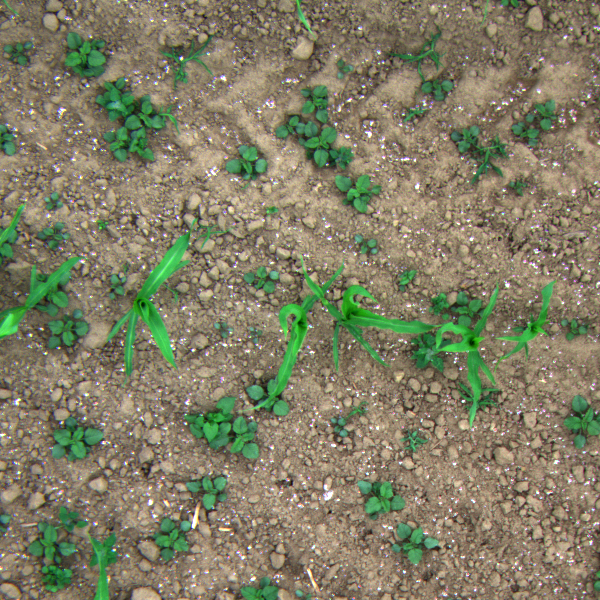
Acquisition date: 2023-06-06
Tile: 0770
Annotated plant instances:
label: amaranth
label: amaranth
label: maize
label: maize
label: amaranth
label: amaranth
label: amaranth
label: amaranth
label: amaranth
label: amaranth
label: amaranth
label: quickweed
label: amaranth
label: amaranth
label: barnyard_grass
label: amaranth
label: barnyard_grass
label: maize
label: amaranth
label: amaranth
label: amaranth
label: amaranth
label: amaranth
label: amaranth
label: quickweed
label: amaranth
label: amaranth
label: amaranth
label: amaranth
label: amaranth
label: amaranth
label: weed_other
label: maize
label: maize
label: quickweed
label: maize
label: barnyard_grass
label: amaranth
label: amaranth
label: barnyard_grass
label: barnyard_grass
label: weed_other
label: amaranth
label: weed_other
label: amaranth
label: barnyard_grass
label: maize
label: weed_other
label: barnyard_grass
label: weed_other
label: barnyard_grass
label: amaranth
label: amaranth
label: barnyard_grass
label: maize
label: amaranth
label: amaranth
label: amaranth
label: amaranth
label: amaranth
label: amaranth
label: barnyard_grass
label: barnyard_grass
label: amaranth
label: amaranth
label: maize
label: amaranth
label: amaranth
label: amaranth
label: barnyard_grass
label: barnyard_grass
label: amaranth
label: amaranth
label: weed_other
label: amaranth
label: maize
label: amaranth
label: amaranth
label: amaranth
label: amaranth
label: amaranth
label: barnyard_grass
label: weed_other
label: weed_other